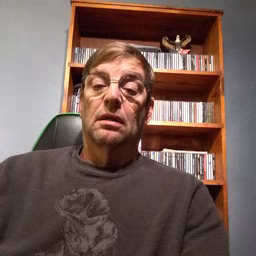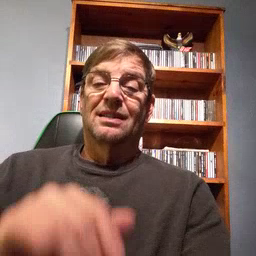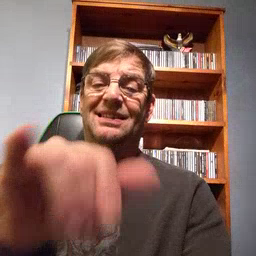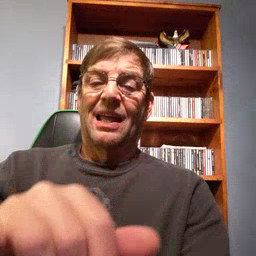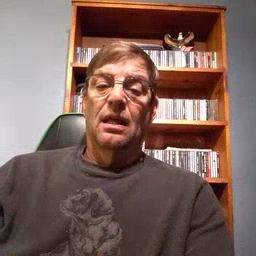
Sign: stay